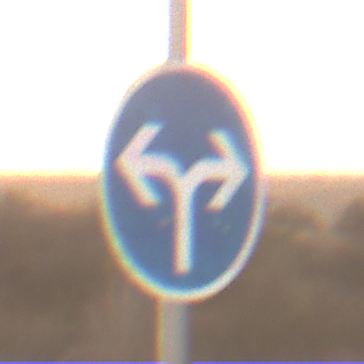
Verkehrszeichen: VorgeschriebeneFahrtrichtungRechtsOderLinks
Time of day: SunriseSunset
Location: Outdoor (Nature)
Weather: PartlyCloudy
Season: NotSpecified
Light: Natural